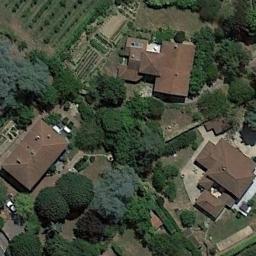
Label: residential